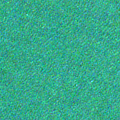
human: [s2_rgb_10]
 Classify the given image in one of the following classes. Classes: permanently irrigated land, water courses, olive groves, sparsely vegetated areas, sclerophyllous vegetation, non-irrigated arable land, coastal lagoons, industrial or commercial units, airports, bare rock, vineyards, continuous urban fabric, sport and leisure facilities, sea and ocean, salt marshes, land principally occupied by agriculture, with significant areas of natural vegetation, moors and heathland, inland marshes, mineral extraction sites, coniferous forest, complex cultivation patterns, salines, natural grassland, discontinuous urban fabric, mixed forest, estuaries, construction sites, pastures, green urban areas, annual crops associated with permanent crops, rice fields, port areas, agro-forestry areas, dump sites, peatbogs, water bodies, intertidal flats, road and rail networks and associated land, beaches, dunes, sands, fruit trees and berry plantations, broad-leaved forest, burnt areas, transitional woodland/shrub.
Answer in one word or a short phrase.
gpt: sea and ocean